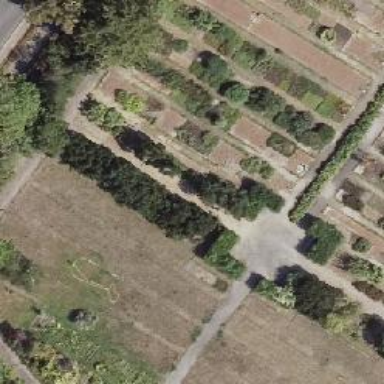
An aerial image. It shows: Flowerbed that is used for landscaping or gardening purposes.